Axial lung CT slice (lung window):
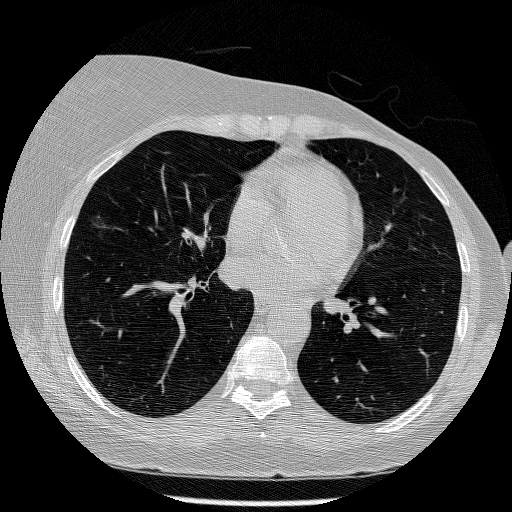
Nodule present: yes
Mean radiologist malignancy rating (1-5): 4